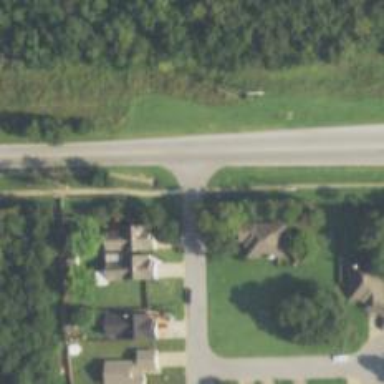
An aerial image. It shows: Road with stop sign.